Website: slack
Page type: billing-address
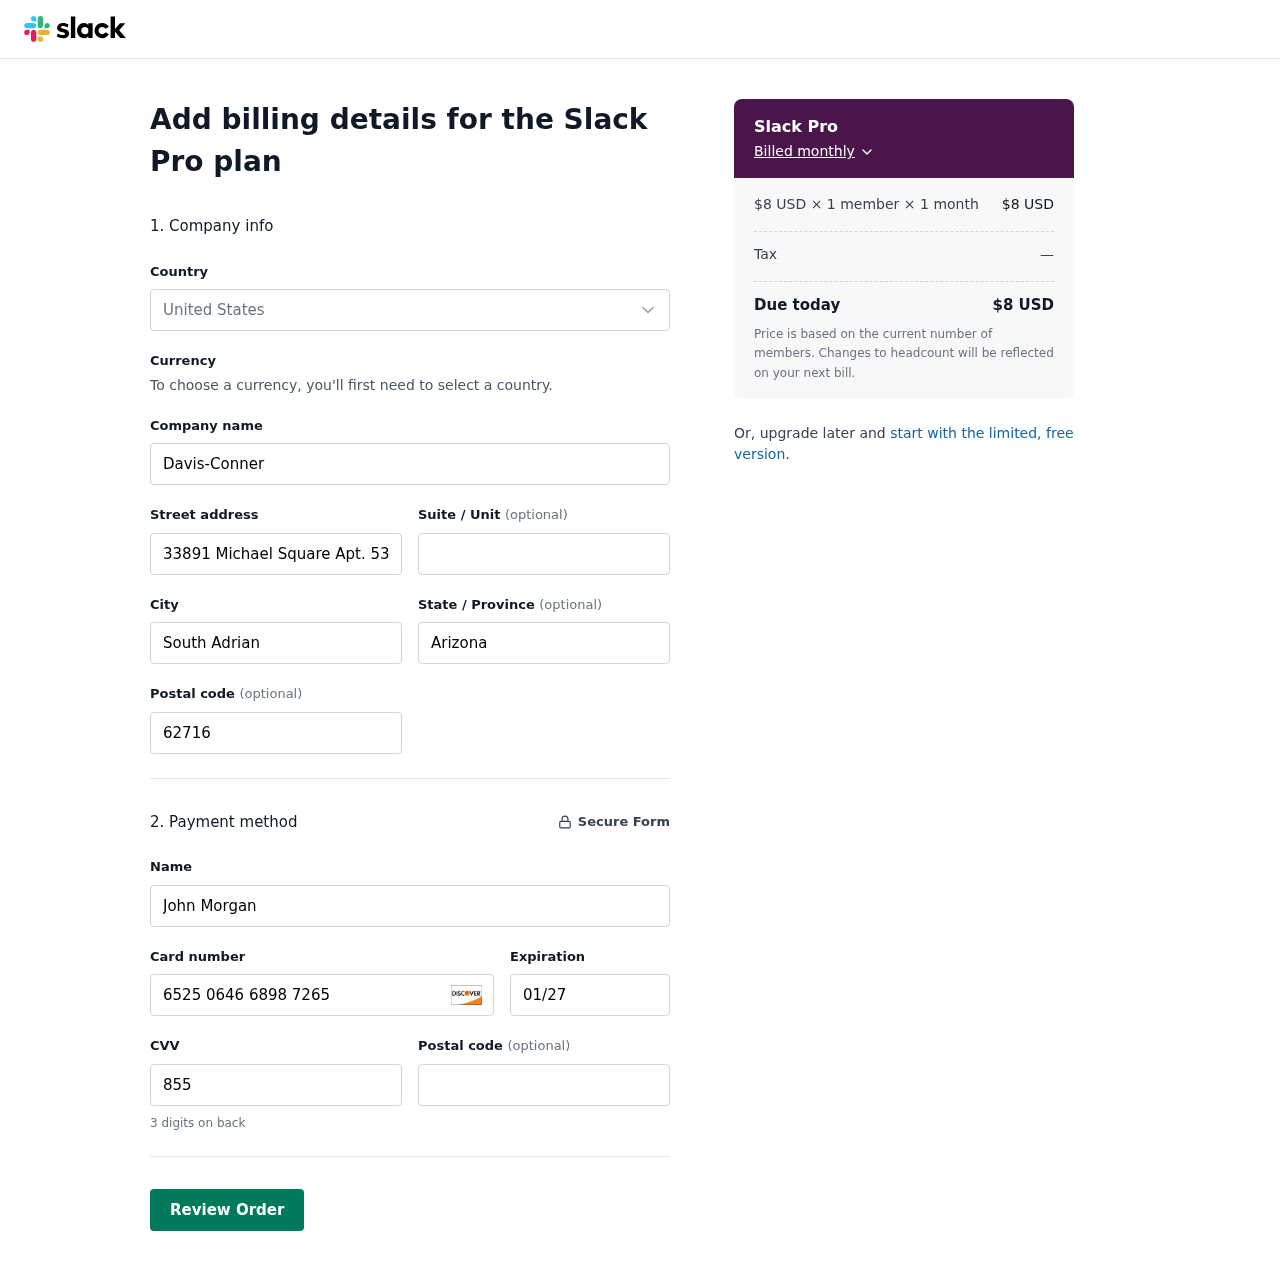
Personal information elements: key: PII_CARD_CVV
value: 855
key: PII_CARD_EXPIRY
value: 01/27
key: PII_CARD_NUMBER
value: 6525 0646 6898 7265
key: PII_CITY
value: South Adrian
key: PII_COMPANY
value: Davis-Conner
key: PII_COUNTRY
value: United States
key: PII_FULLNAME
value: John Morgan
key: PII_POSTCODE
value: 62716
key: PII_STATE
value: Arizona
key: PII_STREET
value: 33891 Michael Square Apt. 538
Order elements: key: ORDER_PLAN_PRICE
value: $8 USD
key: ORDER_NUM_MEMBERS
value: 1 member
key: ORDER_NUM_MONTHS
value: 1 month
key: ORDER_SUBTOTAL
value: $8 USD
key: ORDER_TAX
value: —
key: ORDER_TOTAL
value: $8 USD